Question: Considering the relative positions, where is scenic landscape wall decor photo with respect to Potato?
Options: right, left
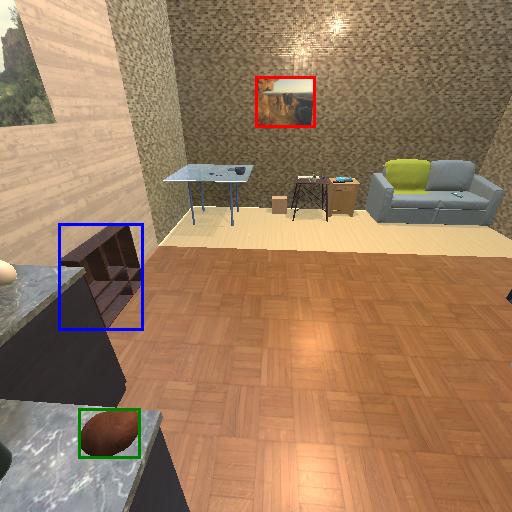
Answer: right